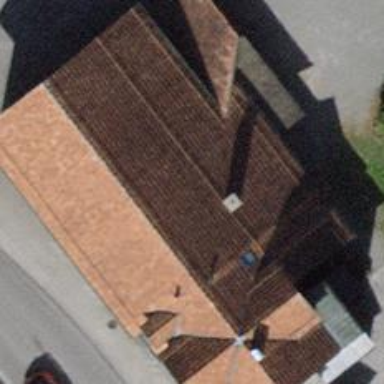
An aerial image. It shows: Restaurant.